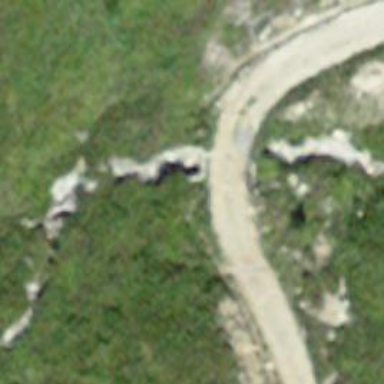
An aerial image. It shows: Gravel track on bridge with grade 3 tracktype.